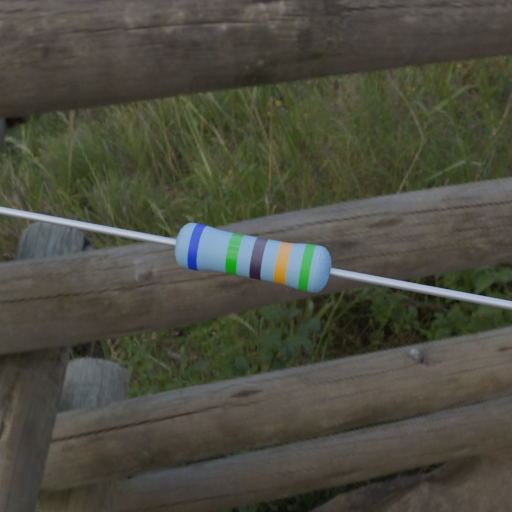
Resistor colour bands (in order): blue, green, black, orange, green